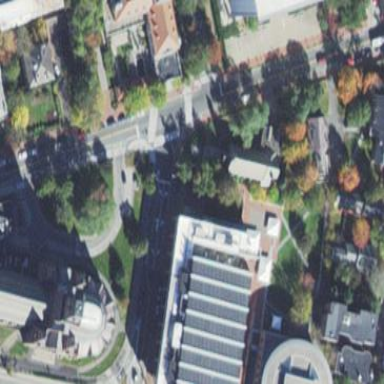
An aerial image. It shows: University building.